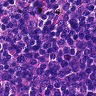
Metastatic tissue present: no